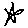
Label: star